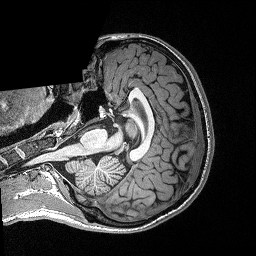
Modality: T1w
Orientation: axial
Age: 25
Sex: male
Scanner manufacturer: siemens
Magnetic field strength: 3 T
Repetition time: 2.4 s
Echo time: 0.03 s